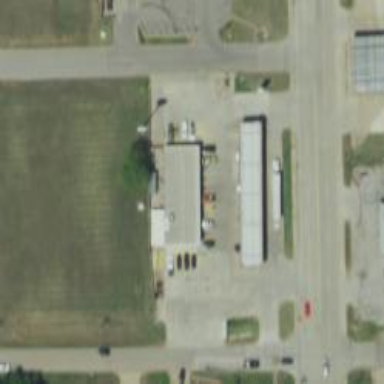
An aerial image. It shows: Convenience shop.